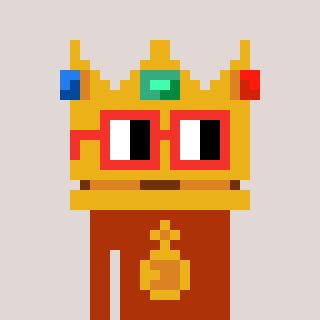
a pixel art character with square red glasses, a crown-shaped head and a hotbrown-colored body on a warm background